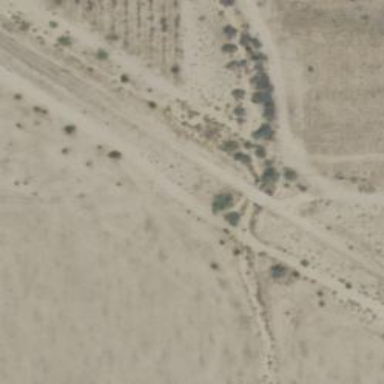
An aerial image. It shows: Abandoned railroad bridge.